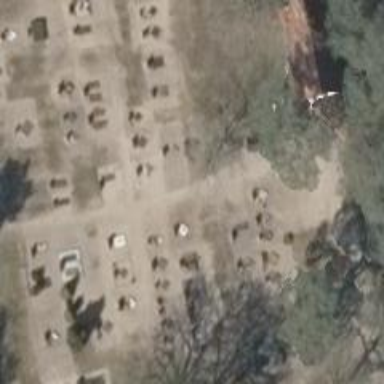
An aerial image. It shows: Cemetery.